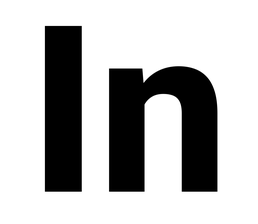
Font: Roboto_ExtraBold